Question: I have a and I open a in it. The PDF contains lot of hyper link's, I get a action sheet when I it.On pressing the open button in the action sheet and if the hyperlink is a valid URL it opens up in safari and if it is something else it crashes with , I do not get any crash logs here.

Need immediate help please.
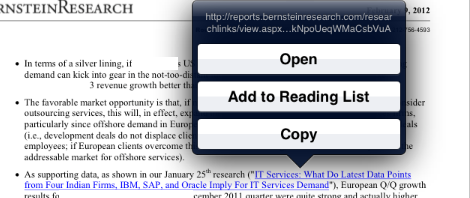
Answer: Maybe this helps :
> <URL>
Seems to be a common error.